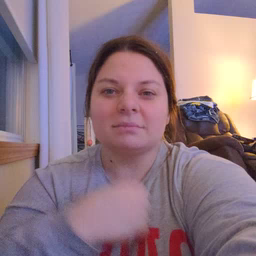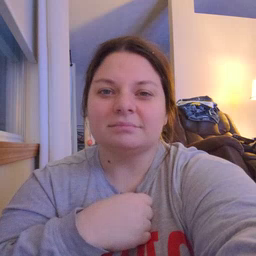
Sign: give